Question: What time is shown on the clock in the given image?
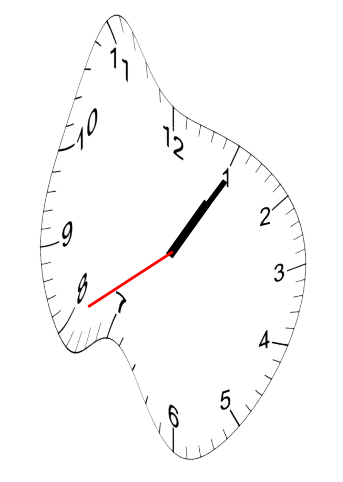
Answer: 01:05:40